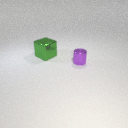
small purple metal cylinder to the right of large green metal cube